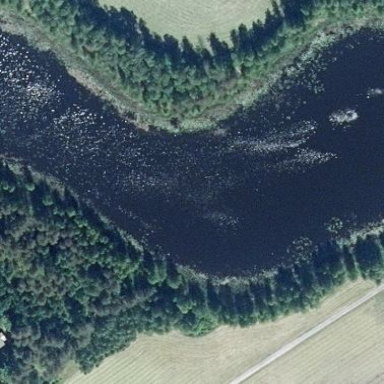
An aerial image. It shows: Lake with natural water.